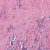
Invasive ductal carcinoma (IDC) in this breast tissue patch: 0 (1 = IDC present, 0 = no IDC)